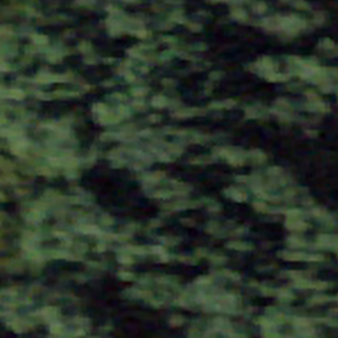
Label: other